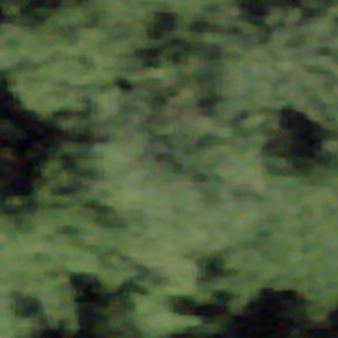
Label: other